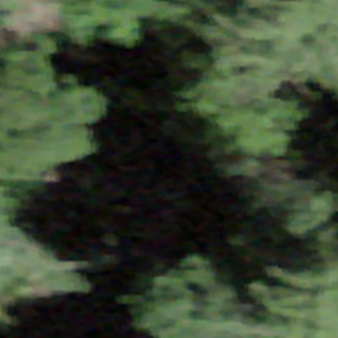
Label: other